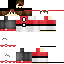
A male human skin with medium skin, wearing brown long hair dressed in a red hoodie and red pants, featuring a closed mouth.